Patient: sex M, age 51
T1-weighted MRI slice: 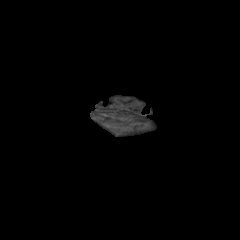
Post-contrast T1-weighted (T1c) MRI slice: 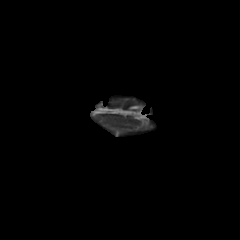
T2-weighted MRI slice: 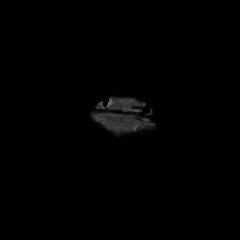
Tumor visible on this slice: no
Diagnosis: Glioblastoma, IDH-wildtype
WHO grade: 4